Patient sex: F
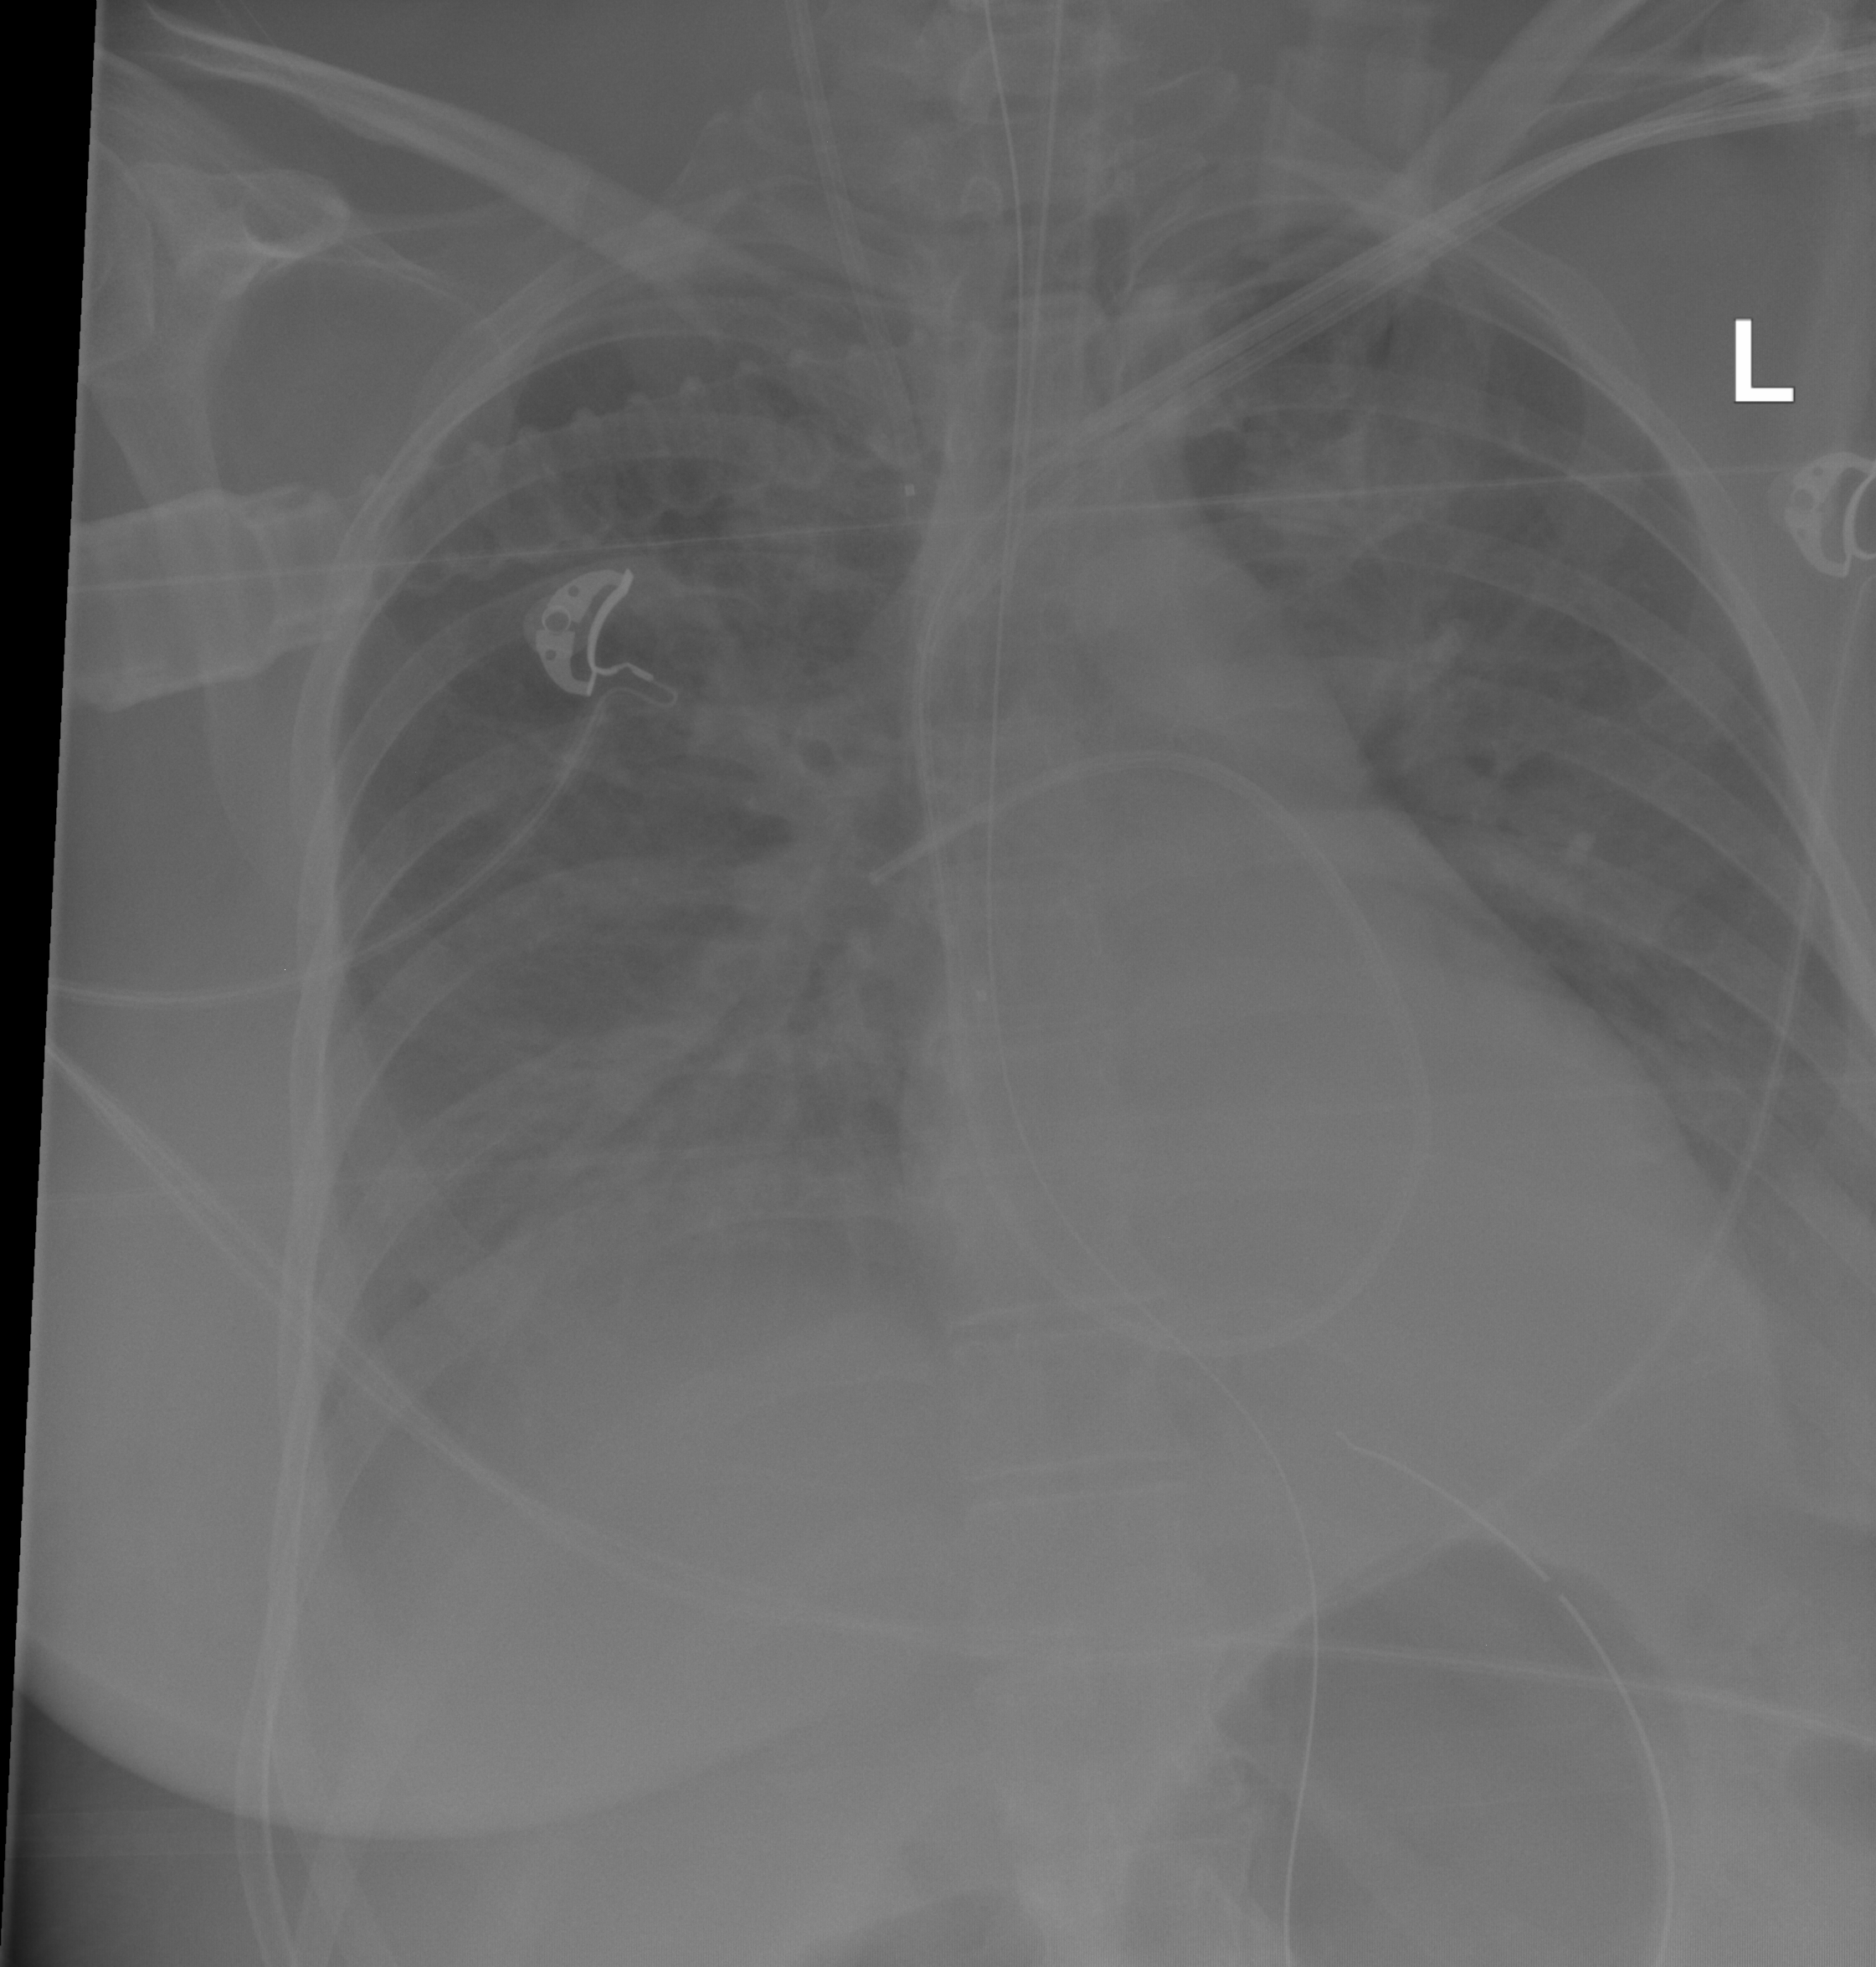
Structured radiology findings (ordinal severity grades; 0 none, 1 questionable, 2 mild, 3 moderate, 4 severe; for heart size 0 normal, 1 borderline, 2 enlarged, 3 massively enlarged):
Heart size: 1
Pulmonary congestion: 0
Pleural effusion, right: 1
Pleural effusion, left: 1
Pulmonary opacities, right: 2
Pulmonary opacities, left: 0
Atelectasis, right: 1
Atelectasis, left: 0